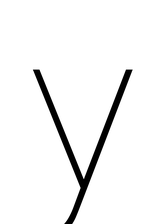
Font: Roboto_Thin